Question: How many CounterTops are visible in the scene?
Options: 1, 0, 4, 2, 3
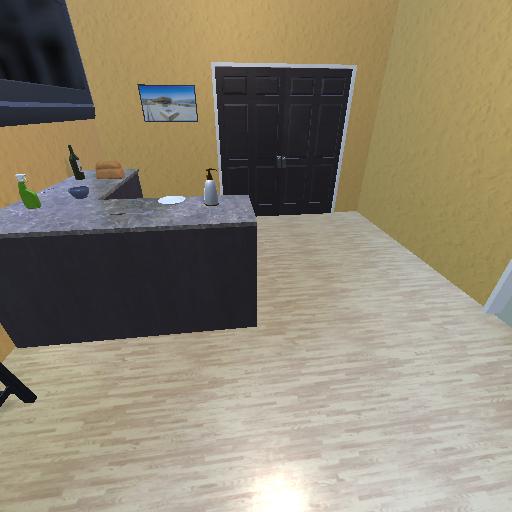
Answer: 1